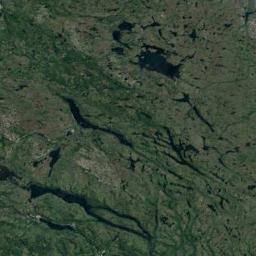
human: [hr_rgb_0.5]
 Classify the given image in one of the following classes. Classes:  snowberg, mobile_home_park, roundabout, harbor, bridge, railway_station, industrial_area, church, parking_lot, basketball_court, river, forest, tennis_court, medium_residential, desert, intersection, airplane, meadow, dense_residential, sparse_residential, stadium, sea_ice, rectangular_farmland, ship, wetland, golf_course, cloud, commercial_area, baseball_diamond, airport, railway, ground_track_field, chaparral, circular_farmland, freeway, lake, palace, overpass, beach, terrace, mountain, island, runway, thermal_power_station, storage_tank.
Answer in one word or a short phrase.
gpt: wetland